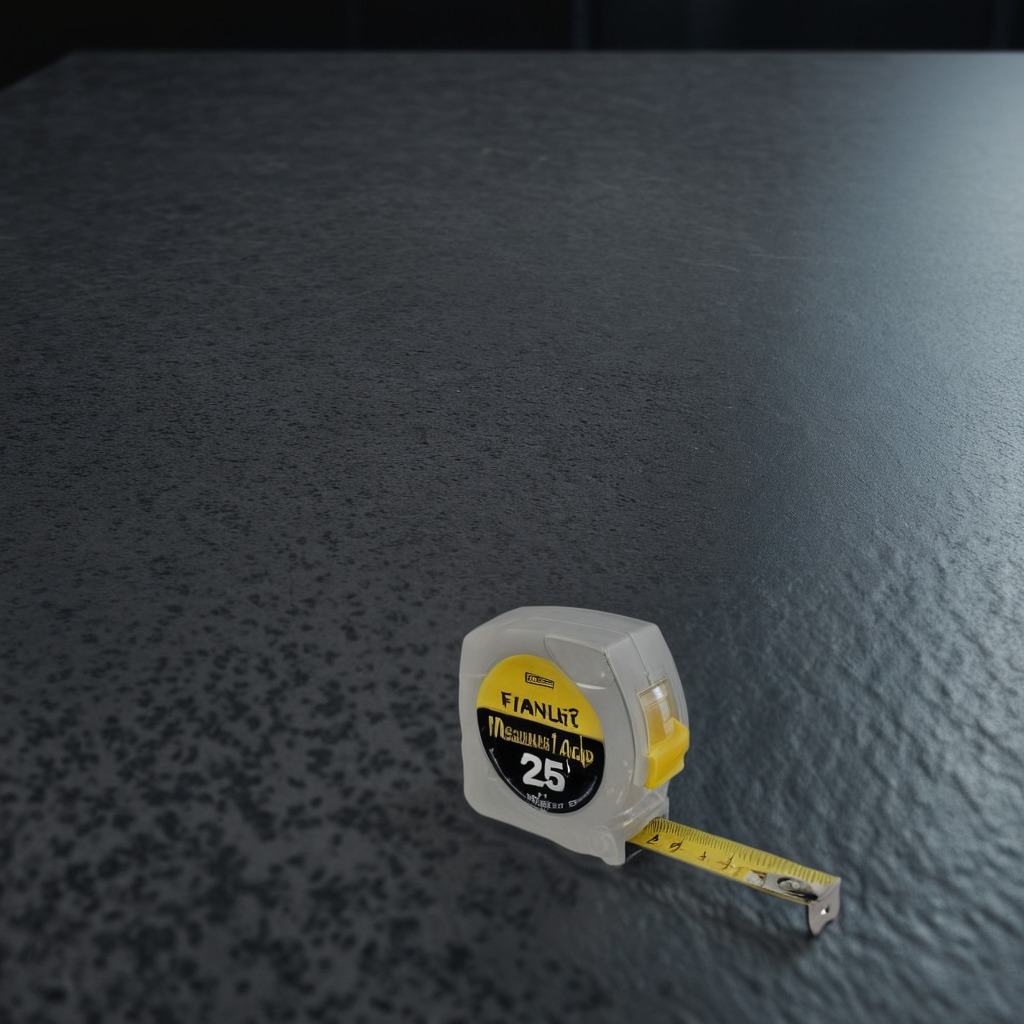
A measuring tape is lying on a clean granite table inside a workshop at night dim ambient light soft shadows worn but